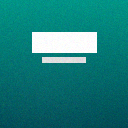
Screen state: on